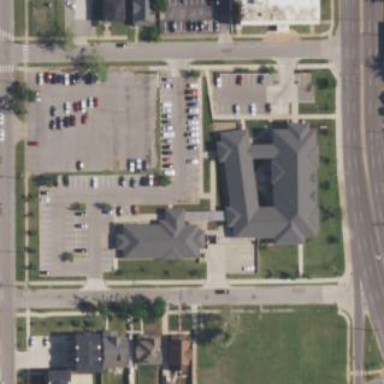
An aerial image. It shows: Public building.